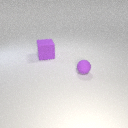
large purple rubber cube behind small purple rubber sphere